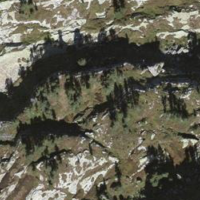
EUNIS habitat code: 31
Species observed at this site:
Certhia familiaris
Phoenicurus phoenicurus